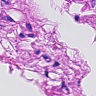
Metastatic tissue present: no